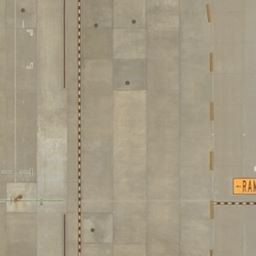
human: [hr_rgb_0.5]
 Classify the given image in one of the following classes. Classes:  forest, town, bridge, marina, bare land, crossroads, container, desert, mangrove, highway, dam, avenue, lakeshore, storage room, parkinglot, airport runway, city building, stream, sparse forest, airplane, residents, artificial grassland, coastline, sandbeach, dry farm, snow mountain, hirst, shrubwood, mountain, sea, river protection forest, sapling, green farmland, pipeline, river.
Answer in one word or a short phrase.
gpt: airport runway